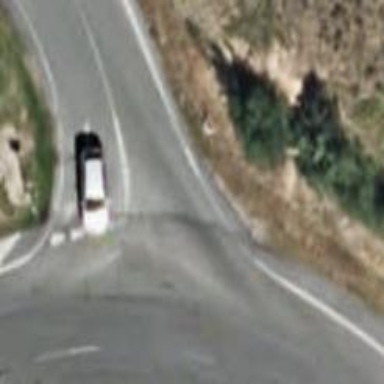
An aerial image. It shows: Road with "give way" sign.